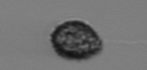
Label: Pseudochattonella_farcimen